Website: apple
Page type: customer-info-address
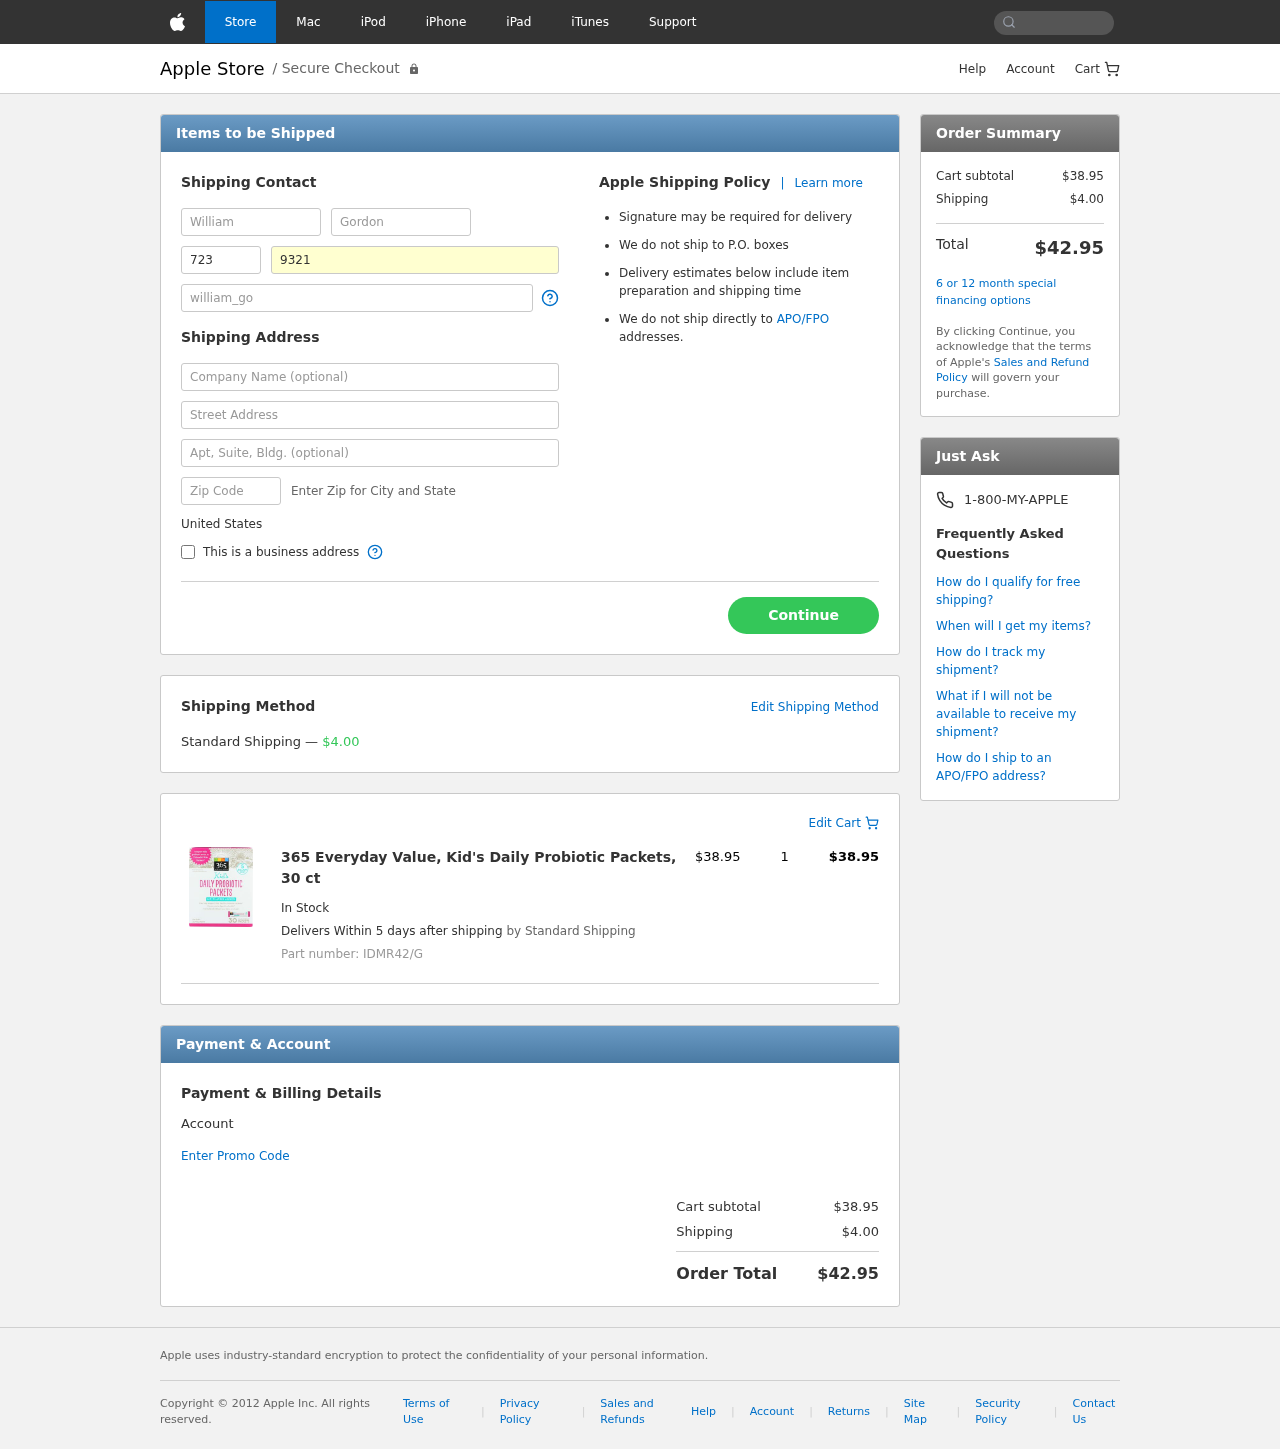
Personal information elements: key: PII_COUNTRY
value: United States
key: PII_FIRSTNAME
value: William
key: PII_LASTNAME
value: Gordon
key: PII_PHONE_AREA
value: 723
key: PII_PHONE_LINE
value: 9321
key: PII_EMAIL
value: william_gordon@yahoo.com
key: PII_COMPANY
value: Duarte, Gibson and Curtis
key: PII_STREET
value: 716 John Ridge
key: PII_POSTCODE
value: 14415
Product elements: key: PRODUCT1_NAME
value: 365 Everyday Value, Kid's Daily Probiotic Packets, 30 ct
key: PRODUCT1_PRICE
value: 38.95
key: PRODUCT1_QUANTITY
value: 1
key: PRODUCT1_SKU
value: IDMR42/G
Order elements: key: ORDER_SHIPPING_COST
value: $4.00
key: ORDER_ITEM_TOTAL
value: $38.95
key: ORDER_SUBTOTAL
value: $38.95
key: ORDER_TOTAL
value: $42.95